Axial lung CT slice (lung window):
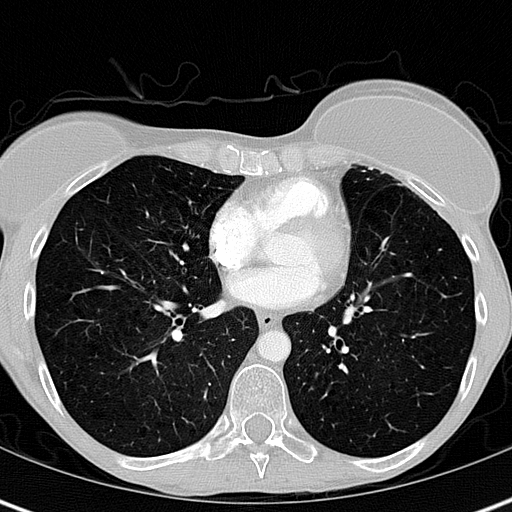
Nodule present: no